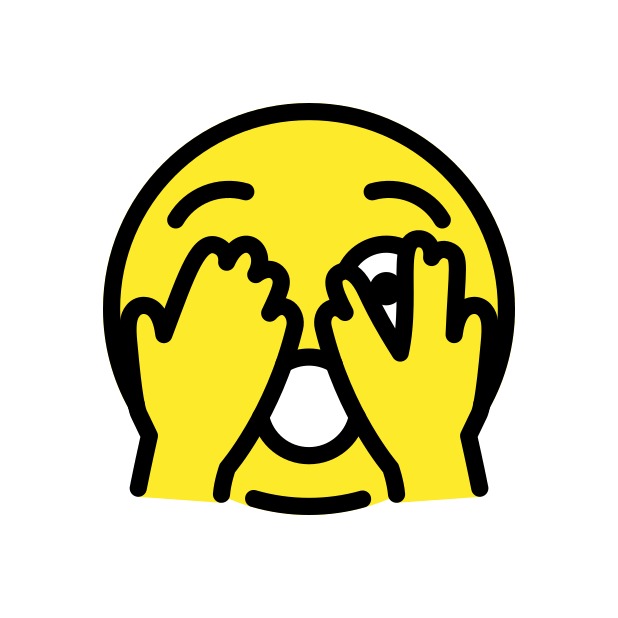
Emoji: 🫣
Name: face with peeking eye
Unicode: 0x1fae3